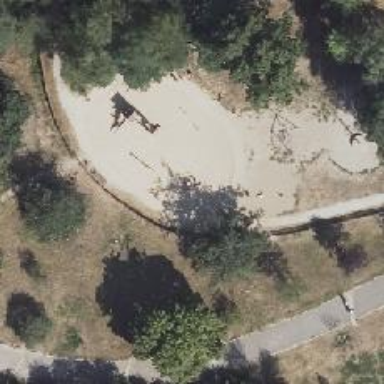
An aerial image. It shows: Playground with roundabout.